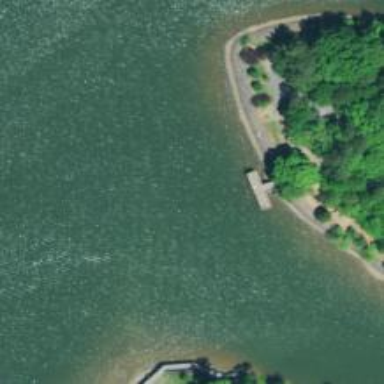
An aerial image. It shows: Pier located along footway.